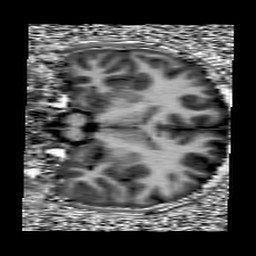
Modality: UNIT1
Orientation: coronal
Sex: male
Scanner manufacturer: siemens
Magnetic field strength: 3 T
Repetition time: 5 s
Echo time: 0.00368 s